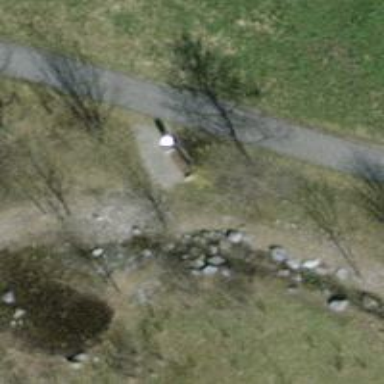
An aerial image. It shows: Bench.